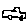
Label: car